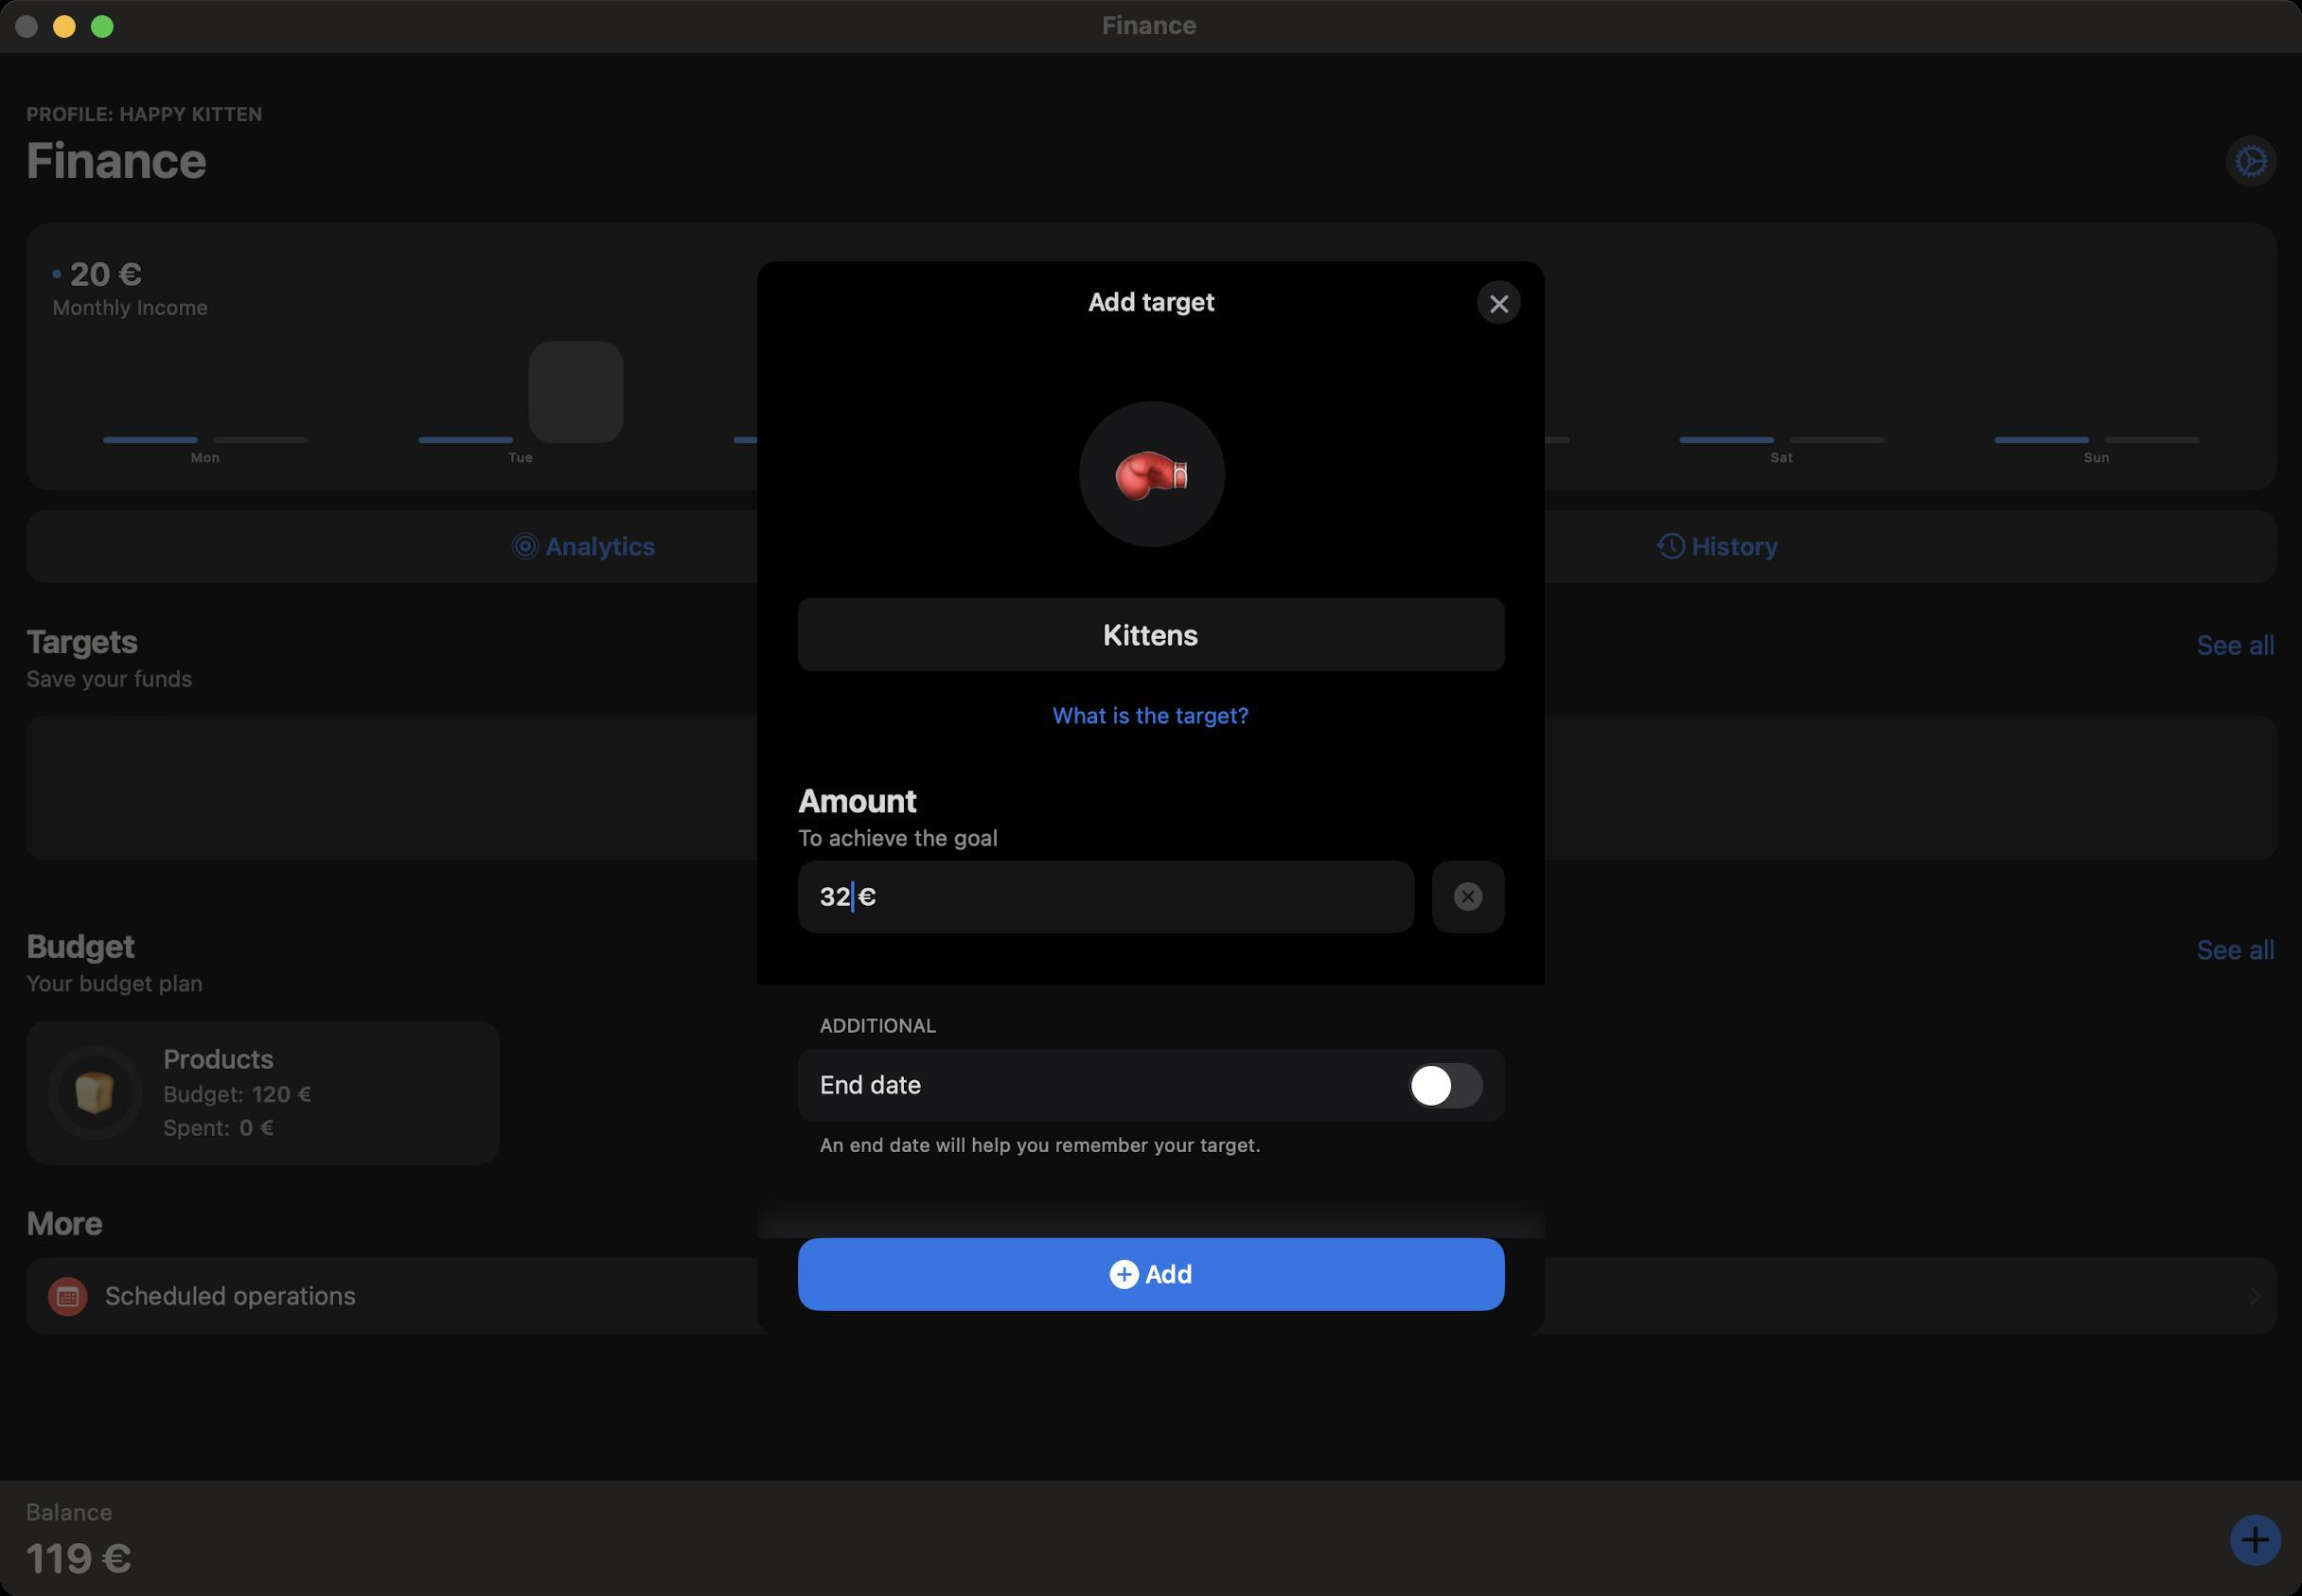
Accessibility tree:
{"name": "Finance", "role": "AXWindow", "description": null, "role_description": "standard window", "value": null, "position": "294.00;94.00", "size": "1216;843", "children": [{"name": null, "role": "AXGroup", "description": null, "role_description": "group", "value": null, "position": "0.00;0.00", "size": "1216;843", "children": [{"name": null, "role": "AXGroup", "description": null, "role_description": "group", "value": null, "position": "0.00;0.00", "size": "1217;843", "children": []}]}, {"name": null, "role": "AXButton", "description": null, "role_description": "close button", "value": null, "position": "7.00;6.00", "size": "14;16", "children": []}, {"name": null, "role": "AXButton", "description": null, "role_description": "zoom button", "value": null, "position": "47.00;6.00", "size": "14;16", "children": [{"name": null, "role": "AXGroup", "description": null, "role_description": "group", "value": null, "position": "47.00;6.00", "size": "14;16", "children": [{"name": null, "role": "AXGroup", "description": null, "role_description": "group", "value": null, "position": "47.00;6.00", "size": "14;16", "children": []}]}]}, {"name": null, "role": "AXButton", "description": null, "role_description": "minimize button", "value": null, "position": "27.00;6.00", "size": "14;16", "children": []}, {"name": null, "role": "AXStaticText", "description": null, "role_description": "text", "value": "Finance", "position": "580.00;5.00", "size": "55;16", "children": []}, {"name": null, "role": "AXSheet", "description": null, "role_description": "sheet", "value": null, "position": "400.00;138.00", "size": "416;567", "children": [{"name": null, "role": "AXGroup", "description": null, "role_description": "group", "value": null, "position": "400.00;138.00", "size": "416;567", "children": [{"name": null, "role": "AXGroup", "description": null, "role_description": "group", "value": null, "position": "400.00;138.00", "size": "417;567", "children": [{"name": null, "role": "AXGroup", "description": null, "role_description": "Nav bar", "value": null, "position": "400.00;138.00", "size": "417;43", "children": [{"name": null, "role": "AXHeading", "description": "Add target", "role_description": "heading", "value": null, "position": "574.79;151.86", "size": "67;16", "children": []}, {"name": null, "role": "AXButton", "description": "close", "role_description": "button", "value": null, "position": "774.22;142.62", "size": "33;34", "children": []}]}, {"name": null, "role": "AXGroup", "description": null, "role_description": "group", "value": null, "position": "400.00;138.00", "size": "417;567", "children": [{"name": null, "role": "AXGroup", "description": null, "role_description": "group", "value": null, "position": "400.00;138.00", "size": "417;567", "children": [{"name": null, "role": "AXStaticText", "description": "🥊", "role_description": "text", "value": null, "position": "570.17;211.92", "size": "77;77", "children": []}, {"name": null, "role": "AXTextField", "description": null, "role_description": "text field", "value": "Kittens", "position": "421.56;315.87", "size": "373;38", "children": []}, {"name": null, "role": "AXButton", "description": "What is the target?", "role_description": "button", "value": null, "position": "415.40;365.92", "size": "386;24", "children": []}, {"name": null, "role": "AXGroup", "description": null, "role_description": "group", "value": null, "position": "421.56;412.89", "size": "373;37", "children": [{"name": null, "role": "AXGroup", "description": null, "role_description": "group", "value": null, "position": "421.56;412.89", "size": "373;20", "children": [{"name": null, "role": "AXStaticText", "description": "Amount", "role_description": "text", "value": null, "position": "421.56;412.89", "size": "373;20", "children": []}]}, {"name": null, "role": "AXStaticText", "description": "To achieve the goal", "role_description": "text", "value": null, "position": "421.56;435.22", "size": "373;15", "children": []}]}, {"name": null, "role": "AXTextField", "description": null, "role_description": "text field", "value": "32 €", "position": "421.56;454.47", "size": "326;38", "children": []}, {"name": null, "role": "AXButton", "description": "clearField", "role_description": "button", "value": null, "position": "756.51;454.47", "size": "38;38", "children": []}, {"name": null, "role": "AXStaticText", "description": "ADDITIONAL", "role_description": "text", "value": null, "position": "433.11;535.32", "size": "350;12", "children": []}, {"name": null, "role": "AXStaticText", "description": "End date", "role_description": "text", "value": null, "position": "433.11;565.35", "size": "54;15", "children": []}, {"name": null, "role": "AXCheckBox", "description": null, "role_description": "checkbox", "value": "0", "position": "744.19;561.50", "size": "39;24", "children": []}, {"name": null, "role": "AXGroup", "description": null, "role_description": "group", "value": null, "position": "433.11;592.30", "size": "350;166", "children": [{"name": null, "role": "AXSlider", "description": null, "role_description": "slider", "value": 5010.0, "position": "503.95;563.42", "size": "42;224", "children": []}, {"name": null, "role": "AXSlider", "description": null, "role_description": "slider", "value": 4987.0, "position": "549.38;563.42", "size": "102;224", "children": []}, {"name": null, "role": "AXSlider", "description": null, "role_description": "slider", "value": 2023.0, "position": "655.64;563.42", "size": "58;224", "children": []}]}, {"name": null, "role": "AXStaticText", "description": "An end date will help you remember your target.", "role_description": "text", "value": null, "position": "433.11;598.46", "size": "350;12", "children": []}, {"name": null, "role": "AXButton", "description": "Add", "role_description": "button", "value": null, "position": "421.56;653.90", "size": "373;38", "children": []}]}]}]}]}]}, {"name": "Finance", "role": "AXWindow", "description": null, "role_description": "standard window", "value": null, "position": "294.00;94.00", "size": "1216;843", "children": [{"name": null, "role": "AXGroup", "description": null, "role_description": "group", "value": null, "position": "0.00;0.00", "size": "1216;843", "children": [{"name": null, "role": "AXGroup", "description": null, "role_description": "group", "value": null, "position": "0.00;0.00", "size": "1217;843", "children": []}]}, {"name": null, "role": "AXButton", "description": null, "role_description": "close button", "value": null, "position": "7.00;6.00", "size": "14;16", "children": []}, {"name": null, "role": "AXButton", "description": null, "role_description": "zoom button", "value": null, "position": "47.00;6.00", "size": "14;16", "children": [{"name": null, "role": "AXGroup", "description": null, "role_description": "group", "value": null, "position": "47.00;6.00", "size": "14;16", "children": [{"name": null, "role": "AXGroup", "description": null, "role_description": "group", "value": null, "position": "47.00;6.00", "size": "14;16", "children": []}]}]}, {"name": null, "role": "AXButton", "description": null, "role_description": "minimize button", "value": null, "position": "27.00;6.00", "size": "14;16", "children": []}, {"name": null, "role": "AXStaticText", "description": null, "role_description": "text", "value": "Finance", "position": "580.00;5.00", "size": "55;16", "children": []}, {"name": null, "role": "AXSheet", "description": null, "role_description": "sheet", "value": null, "position": "400.00;138.00", "size": "416;567", "children": [{"name": null, "role": "AXGroup", "description": null, "role_description": "group", "value": null, "position": "400.00;138.00", "size": "416;567", "children": [{"name": null, "role": "AXGroup", "description": null, "role_description": "group", "value": null, "position": "400.00;138.00", "size": "417;567", "children": [{"name": null, "role": "AXGroup", "description": null, "role_description": "Nav bar", "value": null, "position": "400.00;138.00", "size": "417;43", "children": [{"name": null, "role": "AXHeading", "description": "Add target", "role_description": "heading", "value": null, "position": "574.79;151.86", "size": "67;16", "children": []}, {"name": null, "role": "AXButton", "description": "close", "role_description": "button", "value": null, "position": "774.22;142.62", "size": "33;34", "children": []}]}, {"name": null, "role": "AXGroup", "description": null, "role_description": "group", "value": null, "position": "400.00;138.00", "size": "417;567", "children": [{"name": null, "role": "AXGroup", "description": null, "role_description": "group", "value": null, "position": "400.00;138.00", "size": "417;567", "children": [{"name": null, "role": "AXStaticText", "description": "🥊", "role_description": "text", "value": null, "position": "570.17;211.92", "size": "77;77", "children": []}, {"name": null, "role": "AXTextField", "description": null, "role_description": "text field", "value": "Kittens", "position": "421.56;315.87", "size": "373;38", "children": []}, {"name": null, "role": "AXButton", "description": "What is the target?", "role_description": "button", "value": null, "position": "415.40;365.92", "size": "386;24", "children": []}, {"name": null, "role": "AXGroup", "description": null, "role_description": "group", "value": null, "position": "421.56;412.89", "size": "373;37", "children": [{"name": null, "role": "AXGroup", "description": null, "role_description": "group", "value": null, "position": "421.56;412.89", "size": "373;20", "children": [{"name": null, "role": "AXStaticText", "description": "Amount", "role_description": "text", "value": null, "position": "421.56;412.89", "size": "373;20", "children": []}]}, {"name": null, "role": "AXStaticText", "description": "To achieve the goal", "role_description": "text", "value": null, "position": "421.56;435.22", "size": "373;15", "children": []}]}, {"name": null, "role": "AXTextField", "description": null, "role_description": "text field", "value": "32 €", "position": "421.56;454.47", "size": "326;38", "children": []}, {"name": null, "role": "AXButton", "description": "clearField", "role_description": "button", "value": null, "position": "756.51;454.47", "size": "38;38", "children": []}, {"name": null, "role": "AXStaticText", "description": "ADDITIONAL", "role_description": "text", "value": null, "position": "433.11;535.32", "size": "350;12", "children": []}, {"name": null, "role": "AXStaticText", "description": "End date", "role_description": "text", "value": null, "position": "433.11;565.35", "size": "54;15", "children": []}, {"name": null, "role": "AXCheckBox", "description": null, "role_description": "checkbox", "value": "0", "position": "744.19;561.50", "size": "39;24", "children": []}, {"name": null, "role": "AXGroup", "description": null, "role_description": "group", "value": null, "position": "433.11;592.30", "size": "350;166", "children": [{"name": null, "role": "AXSlider", "description": null, "role_description": "slider", "value": 5010.0, "position": "503.95;563.42", "size": "42;224", "children": []}, {"name": null, "role": "AXSlider", "description": null, "role_description": "slider", "value": 4987.0, "position": "549.38;563.42", "size": "102;224", "children": []}, {"name": null, "role": "AXSlider", "description": null, "role_description": "slider", "value": 2023.0, "position": "655.64;563.42", "size": "58;224", "children": []}]}, {"name": null, "role": "AXStaticText", "description": "An end date will help you remember your target.", "role_description": "text", "value": null, "position": "433.11;598.46", "size": "350;12", "children": []}, {"name": null, "role": "AXButton", "description": "Add", "role_description": "button", "value": null, "position": "421.56;653.90", "size": "373;38", "children": []}]}]}]}]}]}]}]}